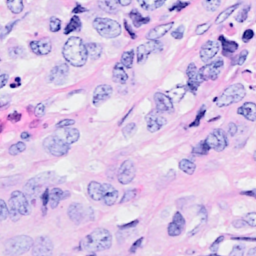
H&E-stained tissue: Breast